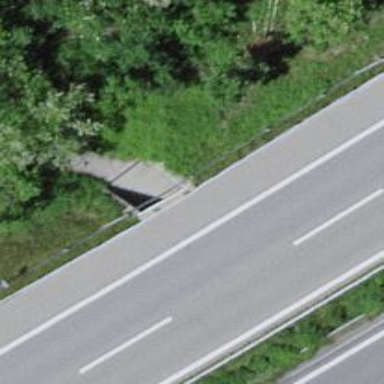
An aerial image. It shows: Footway passing through tunnel.